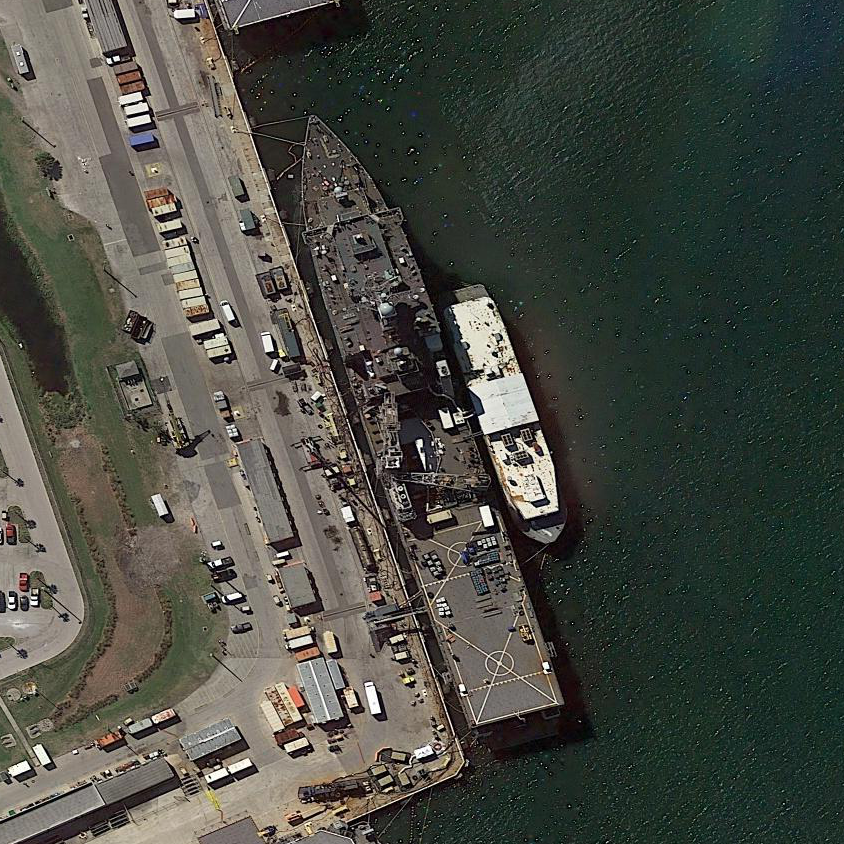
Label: combat